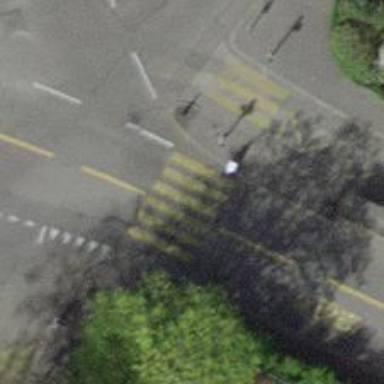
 with cycleway on the right side that is shared with buses."